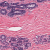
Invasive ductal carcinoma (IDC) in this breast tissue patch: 0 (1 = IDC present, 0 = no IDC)